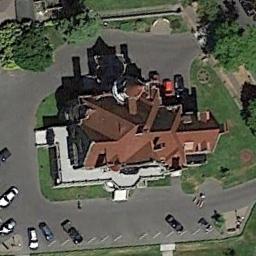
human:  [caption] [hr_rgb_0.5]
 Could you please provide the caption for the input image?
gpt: The brown palace is surrounded by a clearing and some cars parked in the clearing .

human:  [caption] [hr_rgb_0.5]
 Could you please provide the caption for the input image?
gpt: There are several cars near the palace .

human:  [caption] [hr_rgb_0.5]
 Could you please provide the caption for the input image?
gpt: The palace is on the open place next to the grass .

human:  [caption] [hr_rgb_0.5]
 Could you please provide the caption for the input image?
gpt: Half of the roof of this palace is red .

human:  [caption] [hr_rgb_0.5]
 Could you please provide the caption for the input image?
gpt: There are some green trees and cars beside the brown palace .